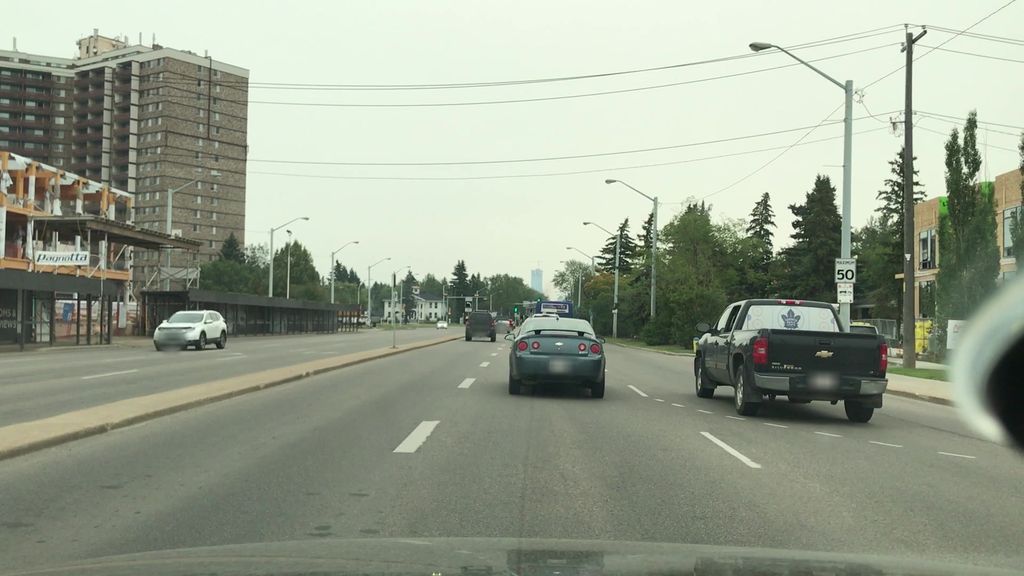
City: edmonton